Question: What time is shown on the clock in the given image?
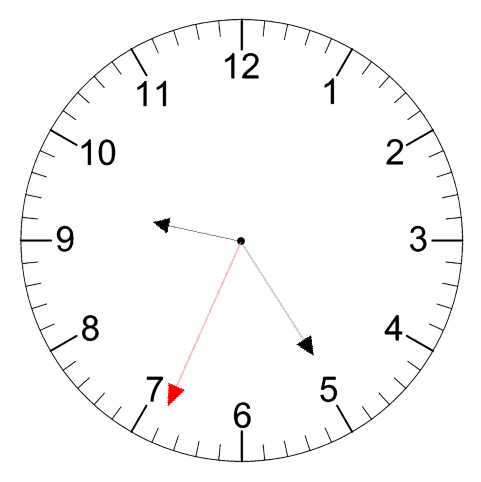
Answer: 09:24:34